Field crop: maize
Growth stage: 2
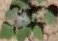
Species: chenopodium